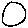
Label: circle